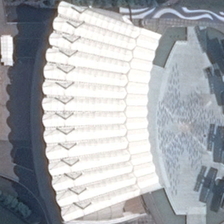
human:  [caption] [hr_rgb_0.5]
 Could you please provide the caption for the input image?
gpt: it is a rectanglewise shaped center with white roof which has a square in front of it .

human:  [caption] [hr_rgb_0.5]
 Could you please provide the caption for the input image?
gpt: there is a white fashtail center .

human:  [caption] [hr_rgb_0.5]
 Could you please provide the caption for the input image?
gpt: there is a arc white roof building beside a oval sports field .

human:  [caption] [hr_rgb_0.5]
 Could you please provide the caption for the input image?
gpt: there is a arc white roof building beside a oval sports field .

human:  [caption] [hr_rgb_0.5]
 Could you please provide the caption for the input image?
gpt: a white center building is near several green trees .